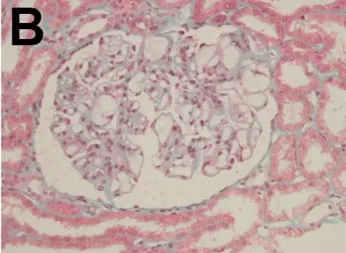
Histopathology of the renal biopsy specimen. Masson (x 400) staining showed segmental glomerulosclerosis with mild-to-moderate proliferation of the mesangial cells and matrix.
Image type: pathology (masson_trichrome)